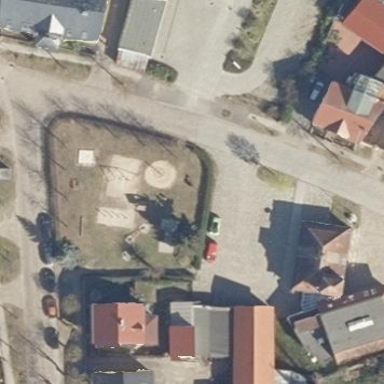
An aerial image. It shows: Playground area for leisure land.